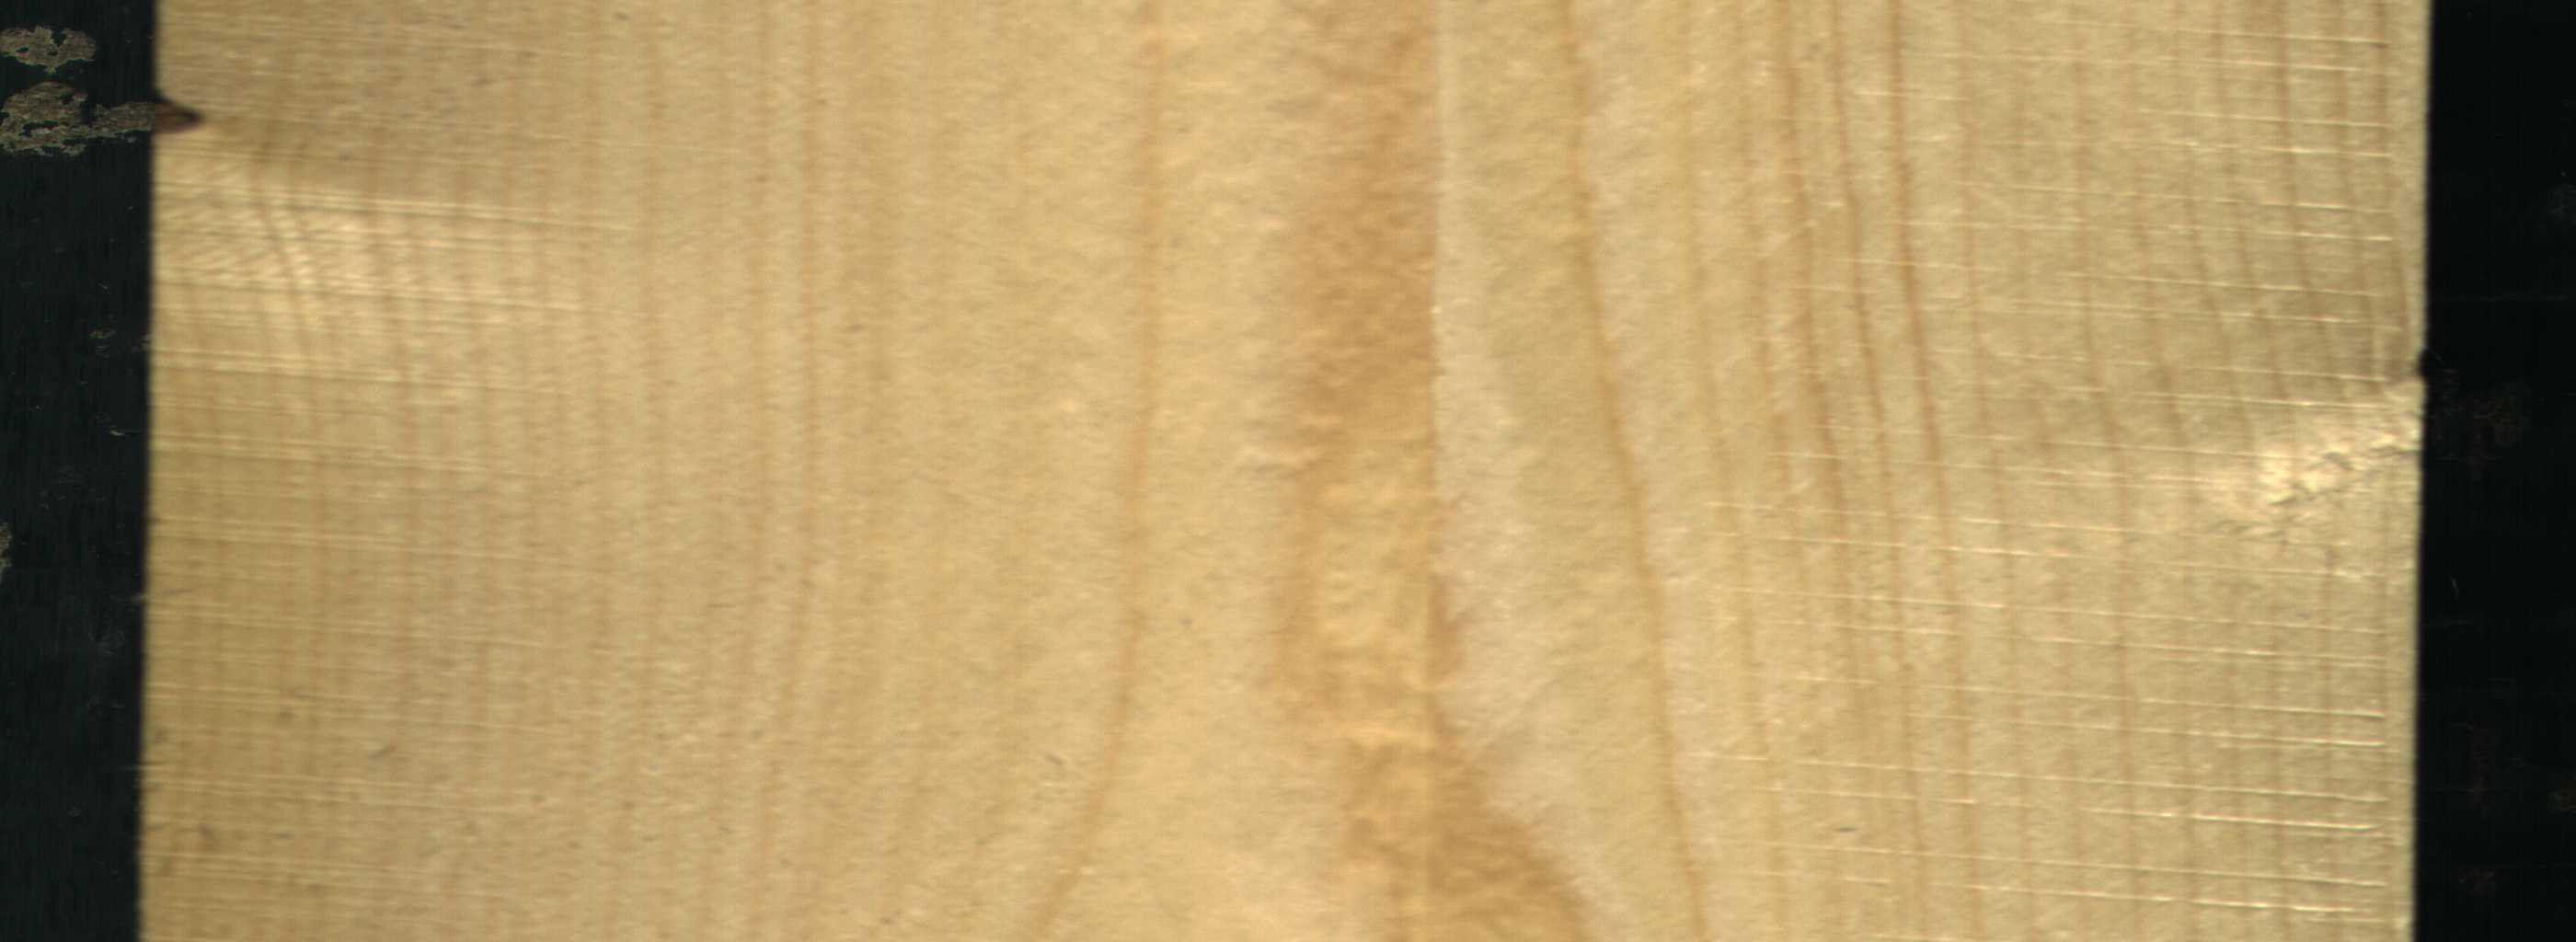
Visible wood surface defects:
Knot_missing